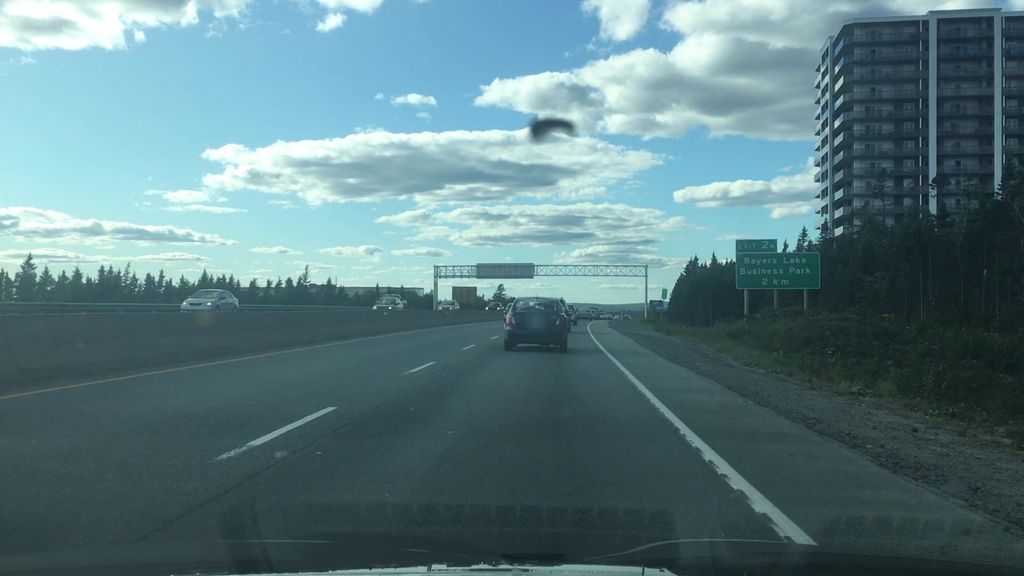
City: halifax